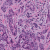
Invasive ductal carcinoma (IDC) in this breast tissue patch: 1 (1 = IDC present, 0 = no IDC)